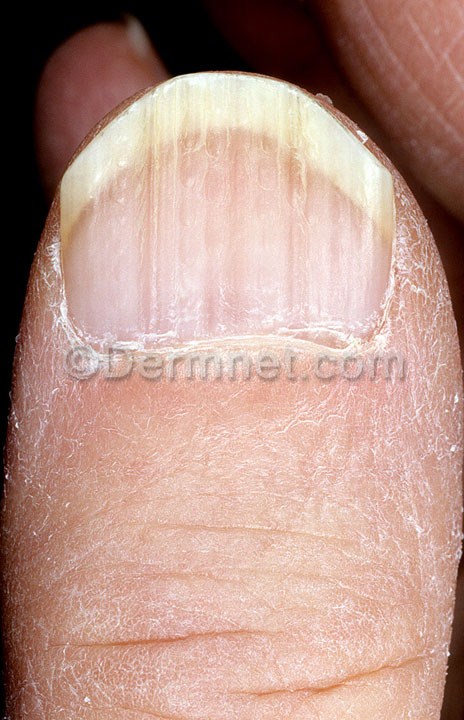
Disease: Nail Fungus and other Nail Disease